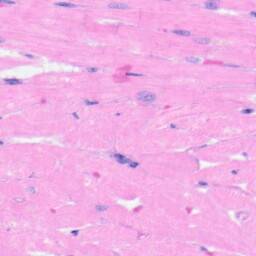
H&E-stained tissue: Heart